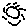
Label: sun